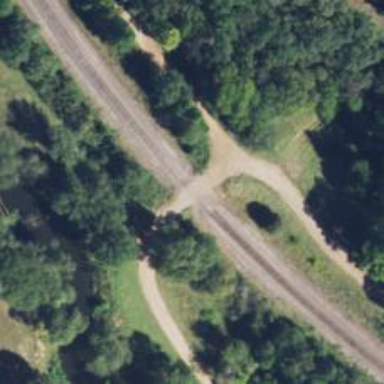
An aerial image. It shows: Railway level crossing.